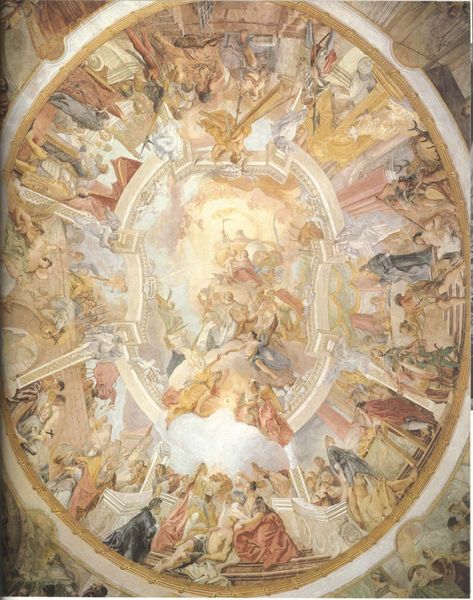
Titel: Deckenfresken der Schloßkapelle in Ettlingen
Künstler: Cosmas Damian Asam
Standort: Ettlingen, ehem. Schlosskapelle (EU - D - BW)
Schlagwörter: blau, gott, himmel, nackt, weiß, grün, menschen, sitzen, pastell, pfeiler, schwarz, säule, säulen, rot, wolke, malerei, versammlung, gericht, architektur, barock, rahmen, kirche, gewand, gold, decke, kreis, oval, rund, engel, farbig, liegen, farben, kuppel, tafel, faltenwurf, gang, knien, jesus, mauern, mittelalter, religiös, heilige, deckengemälde, fresko, abendmahl, erleuchtung, heilig, gothik, maria, szenen, trompete, prozess, konzil, deckenfresko, bllau, kompartiment